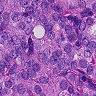
Metastatic tissue present: yes